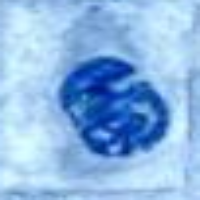
Label: prophase